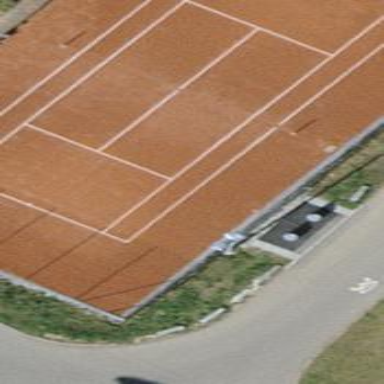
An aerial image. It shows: Clay tennis court pitch.